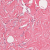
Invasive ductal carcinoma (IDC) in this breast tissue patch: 0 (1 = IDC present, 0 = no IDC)